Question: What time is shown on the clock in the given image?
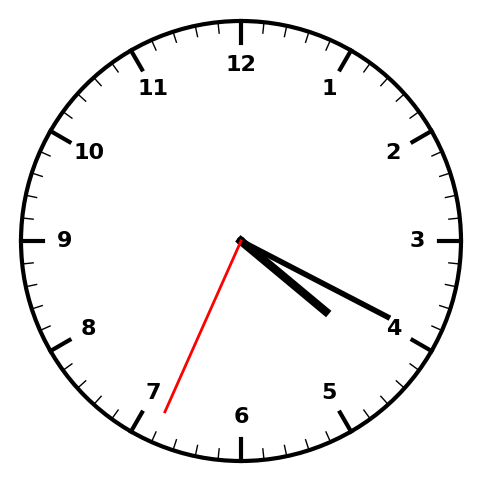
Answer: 04:19:34